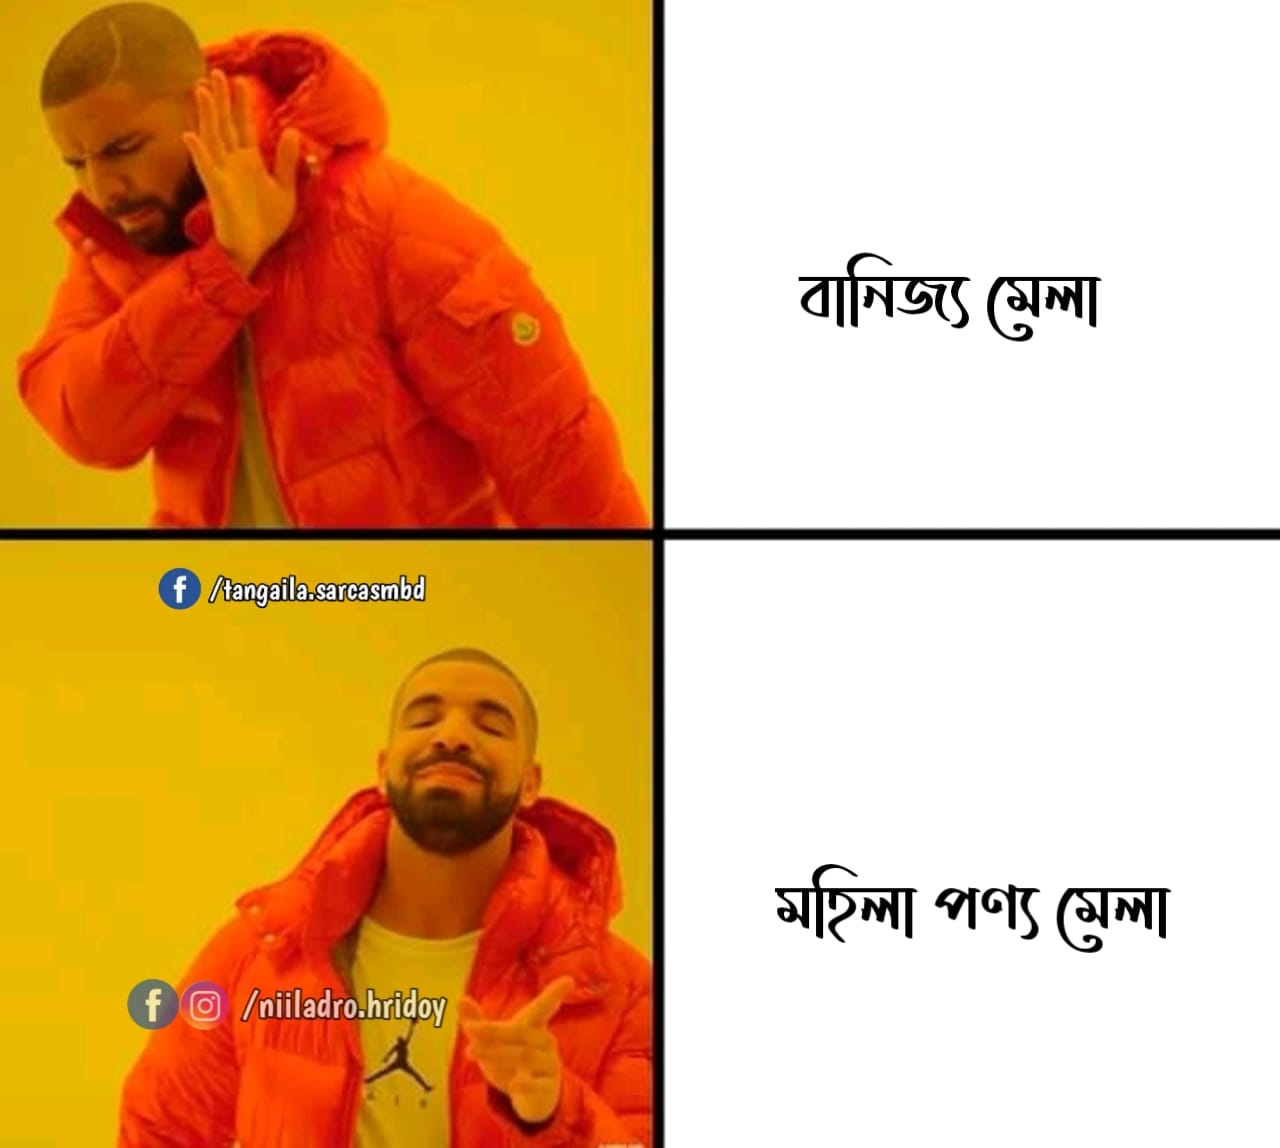
Caption: বানিজ্য  মেলা    মহিলা পণ্য মেলা
Label: hate